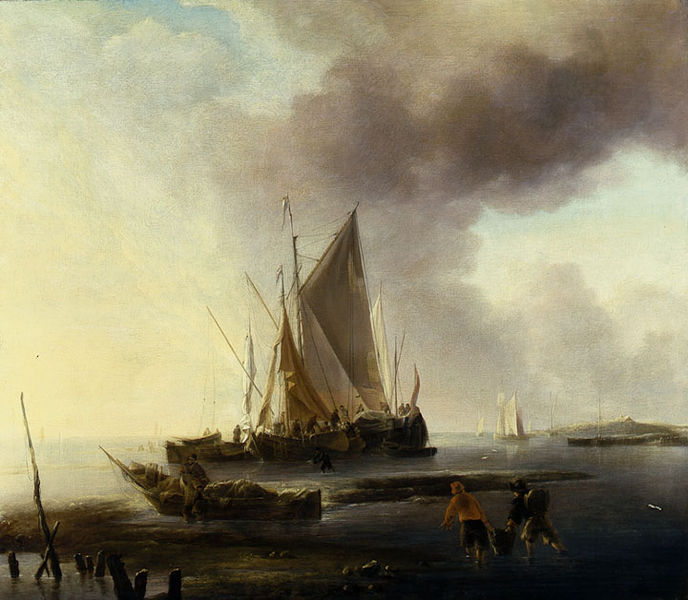
Titel: Fischerboot am Strand
Künstler: Jan van de Cappelle
Standort: Karlsruhe
Institution: Staatliche Kunsthalle Karlsruhe
Schlagwörter: himmel, blue, men, oil, people, red, white, dark, figures, gray, grey, painting, three, yellow, oil painting, two, brown, perspective, wooden, wood, smoke, cloud, clouds, man, rocks, sky, boat, house, lake, landscape, nature, netherlands, ocean, sea, ship, shore, water, atmospheric perspective, horizon, island, sun, baroque, boy, child, coast, evening, flat, light, color, realism, pirates, battle, birds, romanticism, ice, beach, boats, cloudy, mast, sail, sailor, sailors, seascape, shipwreck, storm, stormy, turner, wet, wreck, children, flag, bright, sunlight, outside, person, basket, piers, england, rain, smog, weather, harbor, war, canoe, fire, impressionist, wolken, fish, calm, figure, outdoors, seaside, ships, strand, bay, canvas, colour, dutch, fishermen, fishing, rowboat, sunrise, holland, work, working, contrast, dramatic, carry, carrying, land, port, meer, schiffe, segel, ufer, haze, mist, outdoor, sailing, sails, hazy, help, boys, heavy, workers, pole, sailboat, tired, shorts, sailboats, boar, dock, tide, pier, slaves, commerce, düster, sailing boat, web, bucket, lighting, 18th century, landcape, fisher, shipping, dark cloud, seamen, wharf, bark, low tide, masts, marine, sailing ship, loading, unloading, waterfront, seventeenth century, sial, centre, cargo, sunligh, 1800s, deck, merchant, navigation, llight, transcendentalism, viking, fisherman, segelschiff, rigging, van der veldt, ruysdael, hollan, storm coming, seegelschiff, coastal, skies, skyscape, cloads, wading, salvage, provisions, wreckage, sailing ships, seaport, gull, wearing, illegal, dingy, drift wood, lifeboat, canter, sotrm, reef, boeats, white sails